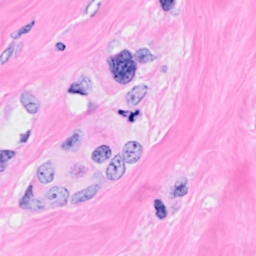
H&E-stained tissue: Breast